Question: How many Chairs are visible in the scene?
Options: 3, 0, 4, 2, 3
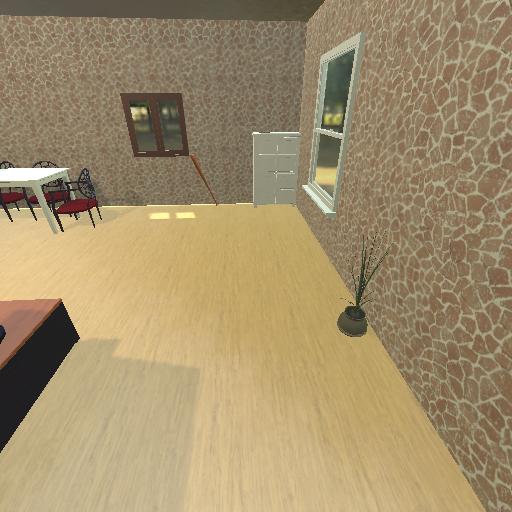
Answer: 3